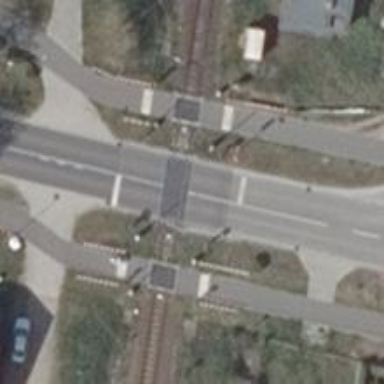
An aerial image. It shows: Level crossing with both lights and saltire in place.